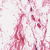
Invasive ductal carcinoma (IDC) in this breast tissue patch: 0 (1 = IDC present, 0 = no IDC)